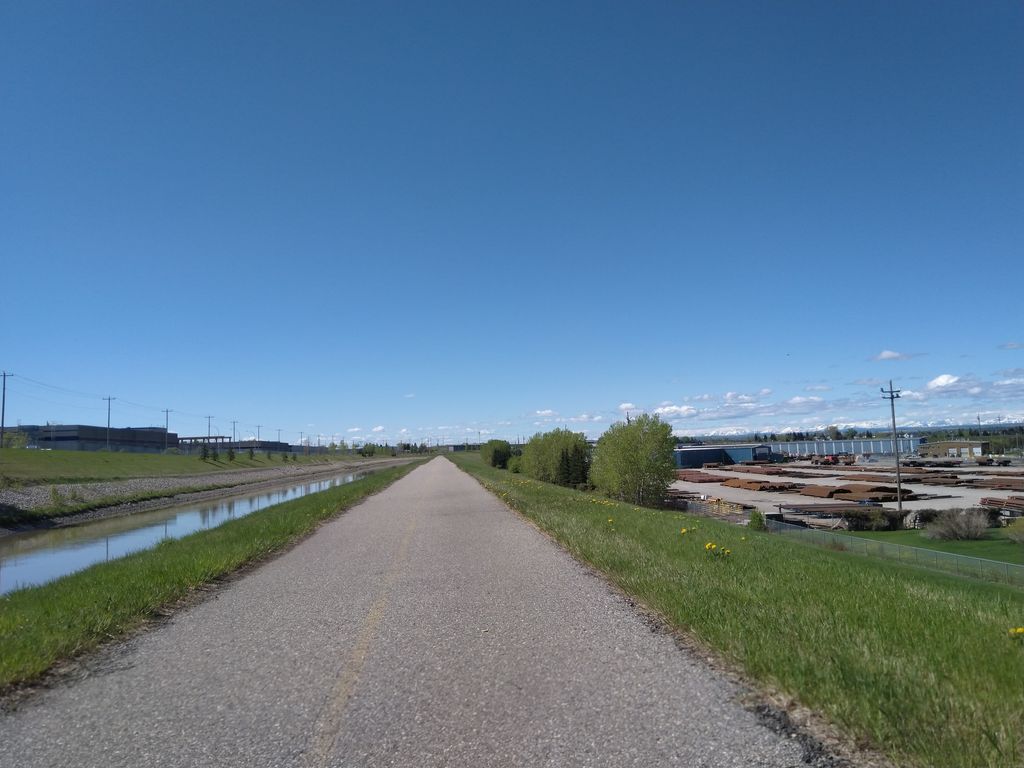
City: calgary